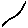
Label: line